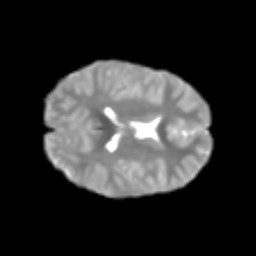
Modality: T2w
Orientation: axial
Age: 6
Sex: male
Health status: healthy